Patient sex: M
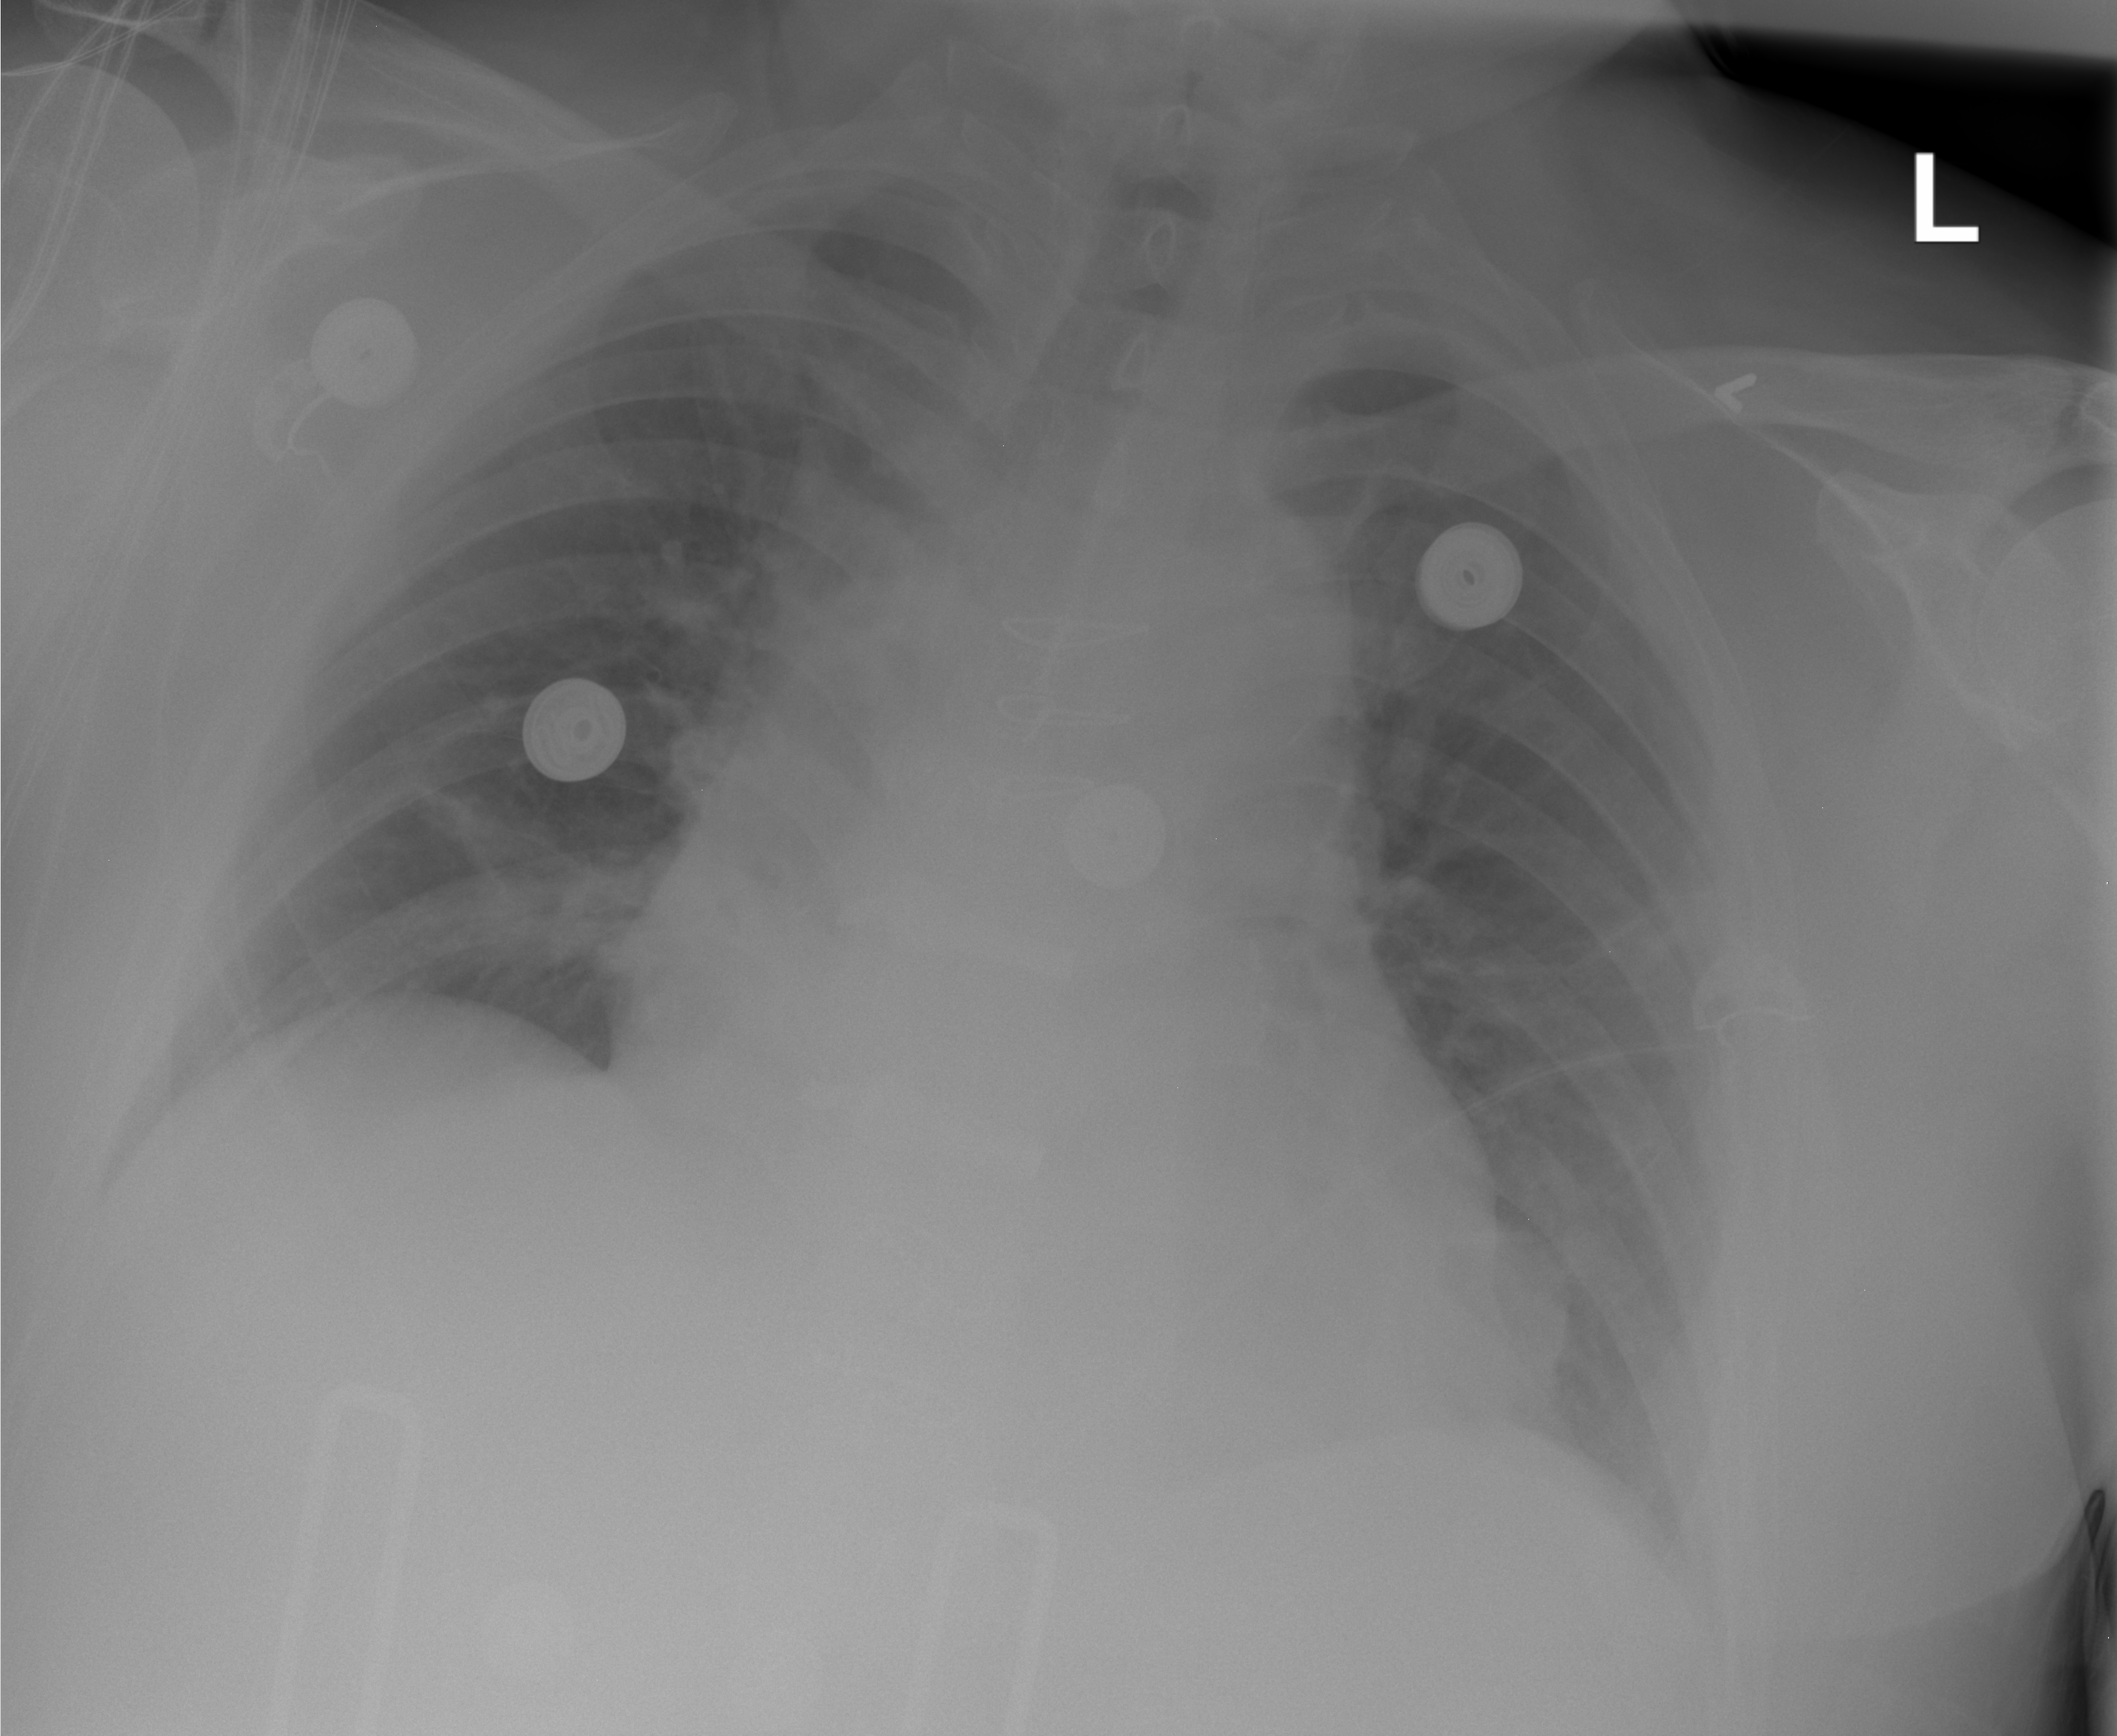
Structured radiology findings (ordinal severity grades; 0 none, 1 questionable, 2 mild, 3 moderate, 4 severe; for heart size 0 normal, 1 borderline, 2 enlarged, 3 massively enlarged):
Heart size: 2
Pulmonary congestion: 2
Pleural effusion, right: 0
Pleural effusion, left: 1
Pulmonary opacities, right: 1
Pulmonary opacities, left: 1
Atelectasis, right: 2
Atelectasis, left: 2